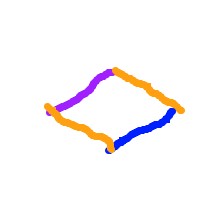
Shape: rhombus